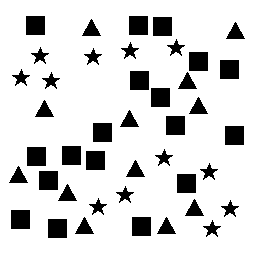
Squares: 18
Triangles: 12
Stars: 12
Total shapes: 42